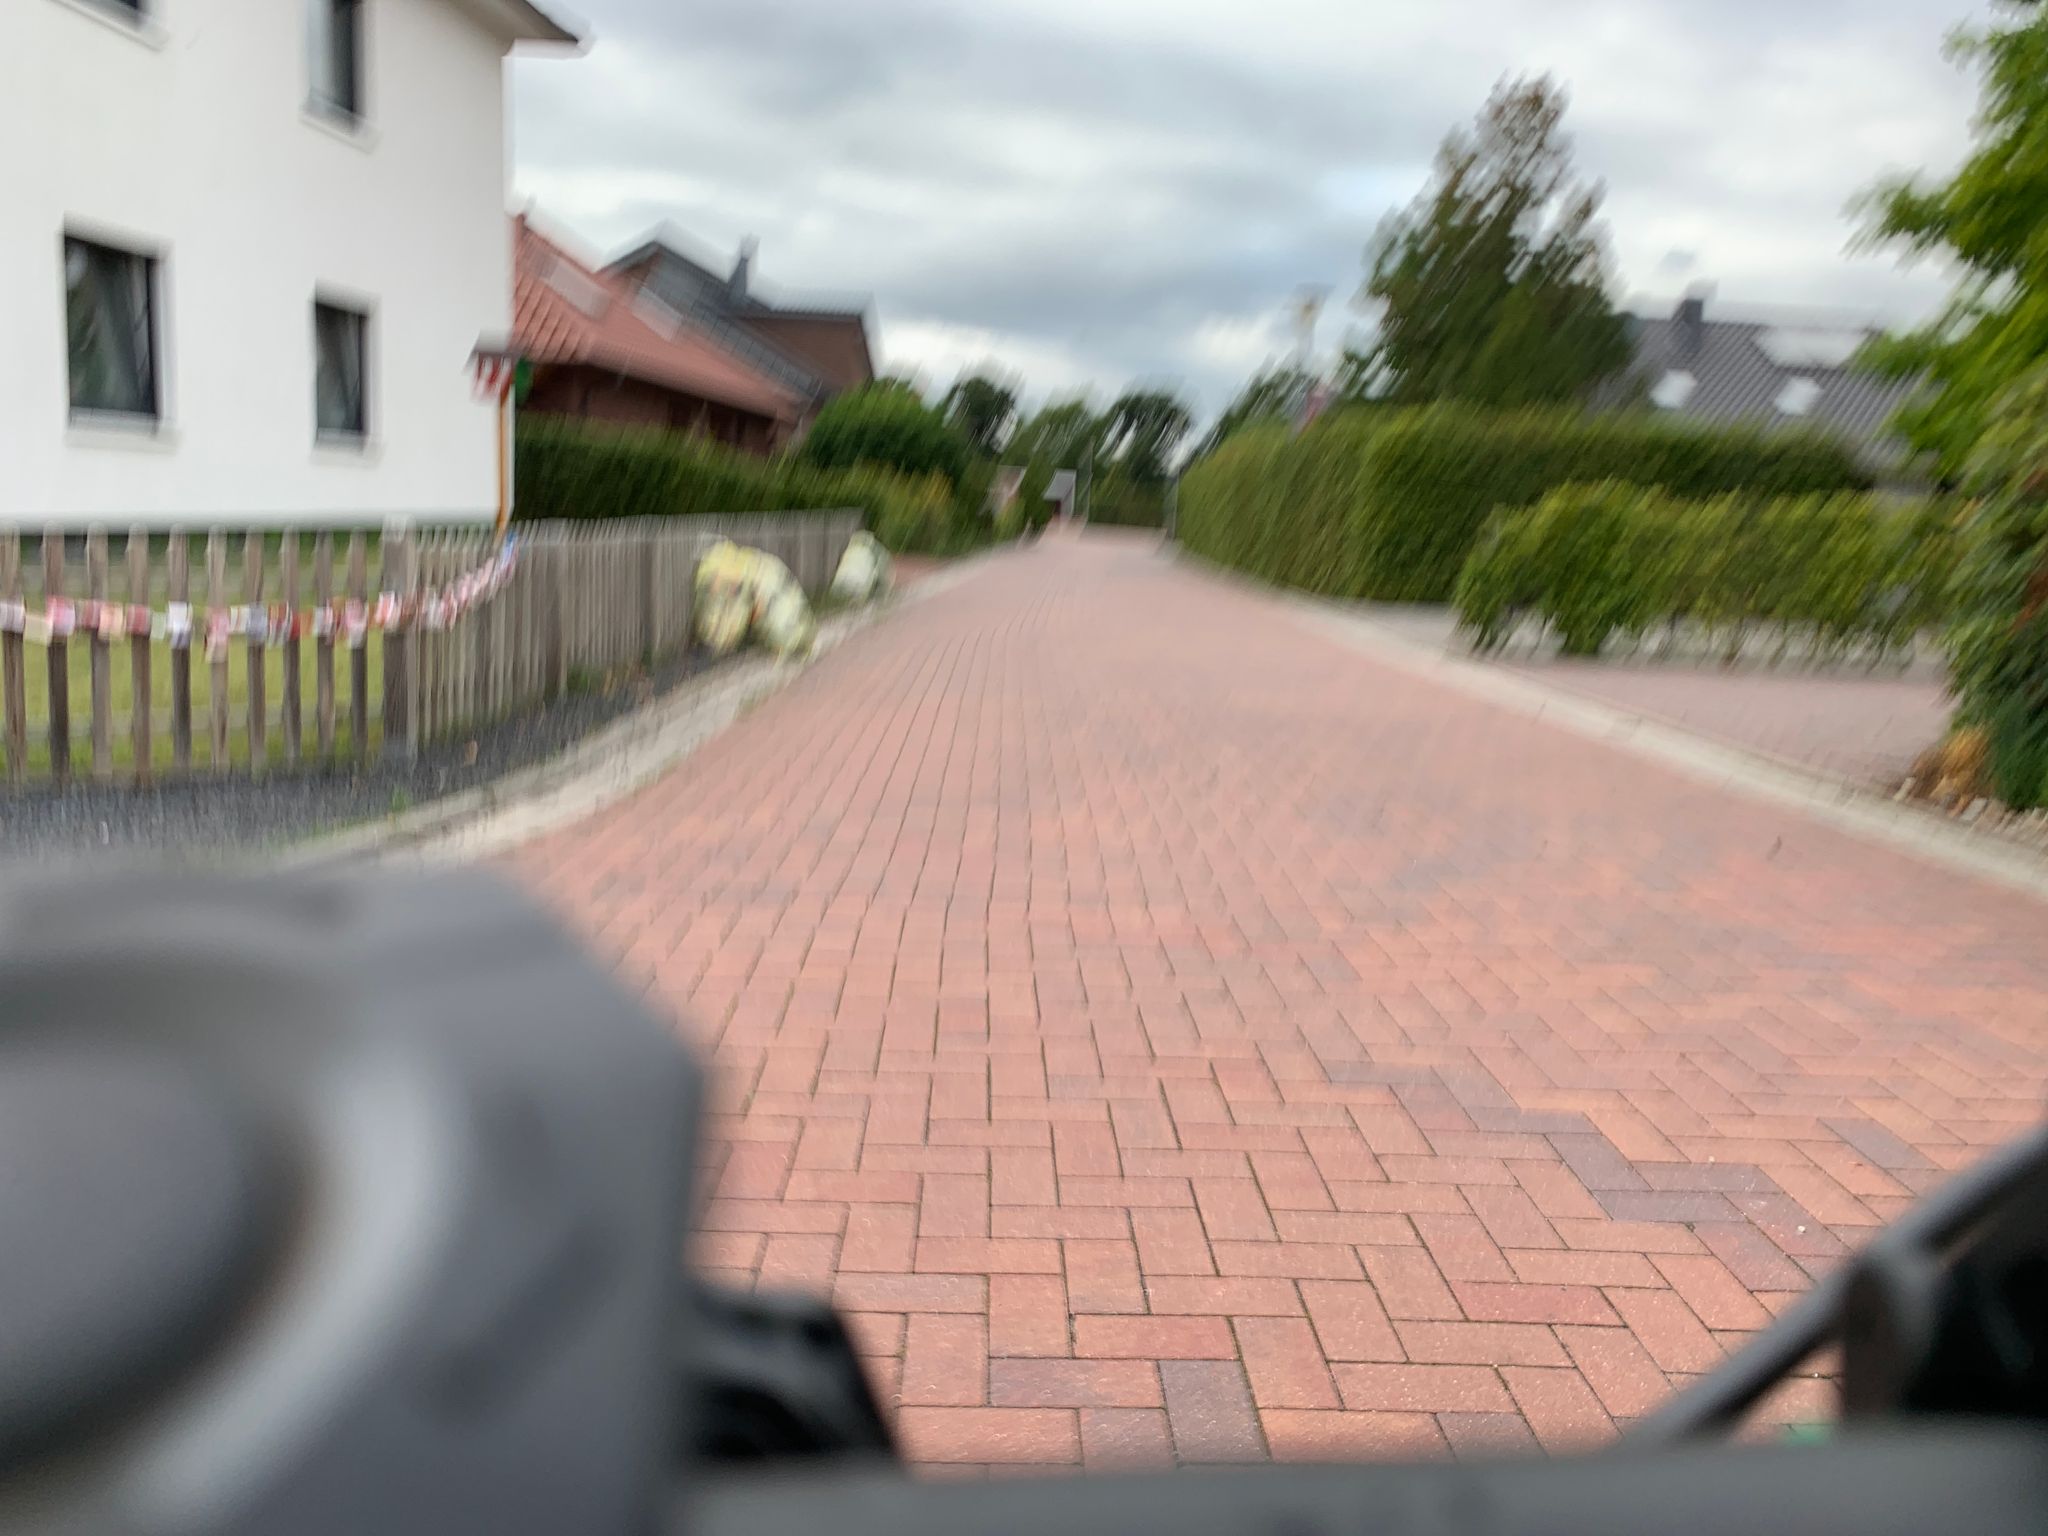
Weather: cloudy
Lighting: day
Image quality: slightly poor
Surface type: walking surface
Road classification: living_street, path
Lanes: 1
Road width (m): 1.5
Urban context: semi-dense urban cluster
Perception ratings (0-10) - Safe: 8.47, Lively: 7.4, Beautiful: 9.08, Boring: 7.97, Depressing: 0.34, Wealthy: 8.03